Question: I'm creating a Selenium bot as a WPF application. I'm using Tasks to create bots and then tasks to perform things on bot.
'''
foreach (string account in accounts)
{
count++;
_ = Task.Run(async () =>
{
Bot bot = new Bot();
//here is long code for what should bot do ASYNC
//example
await bot.Connect();
await bot.SendTokens();
await bot.SayHi();
});
await Task.Delay(600);
}
'''
I have array of accounts and I loop through them.
Let's say 'accounts.Length = 10' => I want to create 10 tasks that will 'have their own life' and run async inside of them.
My problem is that Tasks wait for each other. Loop will create 10 tasks gradually (because of 'Task.Delay(600)') => Bot will be created and start 'bot.Connect();'
Lets say it takes always same amount of time to complete 'Connect()'.
Logically first Task should be completed 600ms faster than second Task. Problem is that program waits until all 'Connect()' are completed. Then it starts gradually all 'SendTokens()' then complete them, but first task won't start 'SayHi()' until 'SendTokens()' of last bot in list is completed.
Why is that happening, I don't understand that.
I tried setting
'ThreadPool.SetMaxThreads(500, 500);'
but that does nothing for me.
Here is example of live debug output, starts 'LoadOptions()' gradually many times, but first 'LoadOptions()' should be already completed and next method should be already started but it is waiting for all 'LoadOptions' to end. I don't use in code 'Task.WaitAll()'.

Can anyone help me fix this issue and tell me what was wrong? I want to learn and know in future. Thank you very much and have a nice day.
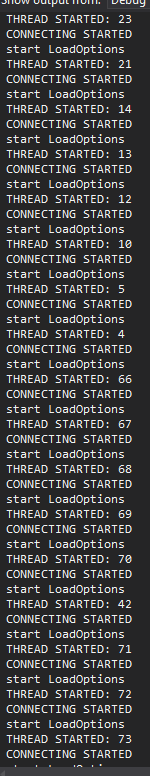
Answer: As I understand it, your loop launches N bots and starts them on a . The loop provides a spacing of 600 ms between 'Bot' launches. The 'Bot' class contains various 'async' tasks, and for any given 'Bot' there is an example start sequence of 'Connect', 'SendTokens', and 'SayHi' where each of these three methods must complete before the next one starts.
But apart from that, each bot should be taking care of its own internal tasks while other bots are taking care of theirs. A typical concurrent timeline might look like this:
<URL>
Here's one approach you could try to achieve this outcome. If the 'Bot' class comes from a library where it can't be modified you can still make an 'async' Extension method for it instead. (I'll show it that way just in case. Otherwise just make it a normal method of the 'Bot' class.) Note that the return type is 'void'; the 'Bot' has a life of its own per your post! We don't wait for it to live its life. it has internal business where one 'async' activity must run to completion before the next one starts, and this extension method accounts for that.
'''
static class Extensions
{
public static async void PostInitAsyncRequest(this BlackBoxBot bot)
{
await bot.Connect();
await bot.SendTokens();
await bot.SayHi();
}
}
'''
All your 'WPF' application needs to do is call the 'launchAllBots' method which waits 600 ms between launches.
'''
async void launchAllBots()
{
foreach (string account in new string[]
{"Jessie", "Ross", "Kensho", "Ernest", "Amy", "Andrew", "Baxter", "Jibo", "Buddy"})
{
// Has its own life so DO NOT AWAIT
var bot = new BlackBoxBot();
bot.Account = account;
bot.PostInitAsyncRequest();
// But DO await the delay to space out Bot launches
await Task.Delay(600);
}
}
'''
In order to mock this startup timeline, the following fake 'Bot' class was used:
'''
// A crude mock of the 'Bot' class with internal async methods.
class BlackBoxBot
{
public async Task Connect()
{
Console.WriteLine($"{DateTime.Now.ToString("ss:fff")} {Account}: {nameof(Connect)}");
await Task.Delay(_rando.Next(400, 800));
}
public async Task SendTokens()
{
Console.WriteLine($"{DateTime.Now.ToString("ss:fff")} {Account}: {nameof(SendTokens)}");
await Task.Delay(_rando.Next(400, 800));
}
public async Task SayHi()
{
Console.WriteLine($"{DateTime.Now.ToString("ss:fff")} {Account}: {nameof(SayHi)}");
await Task.Delay(_rando.Next(400, 800));
}
static Random _rando = new Random();
public string Account { get; internal set; }
}
'''